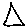
Label: triangle